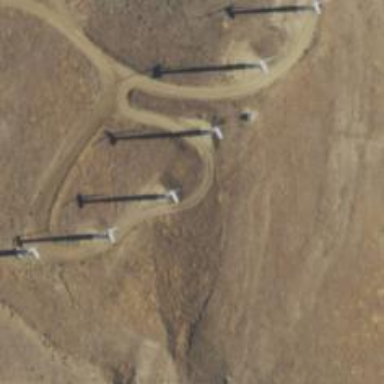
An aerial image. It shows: Wind turbine generating power.